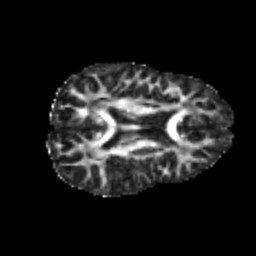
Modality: FA
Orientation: axial
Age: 21
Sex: male
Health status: healthy
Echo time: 0.074 s